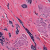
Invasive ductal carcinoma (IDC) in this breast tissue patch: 1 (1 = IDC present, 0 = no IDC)